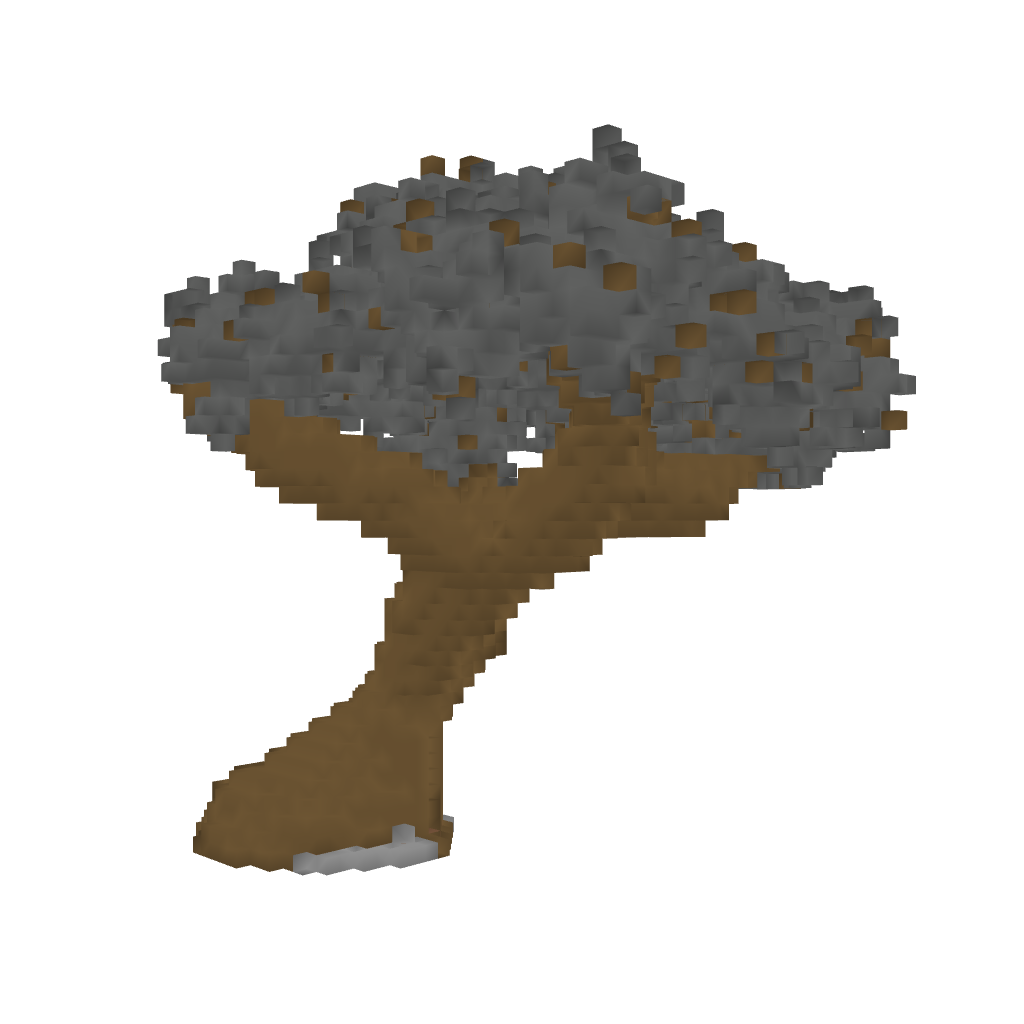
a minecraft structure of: Big tree